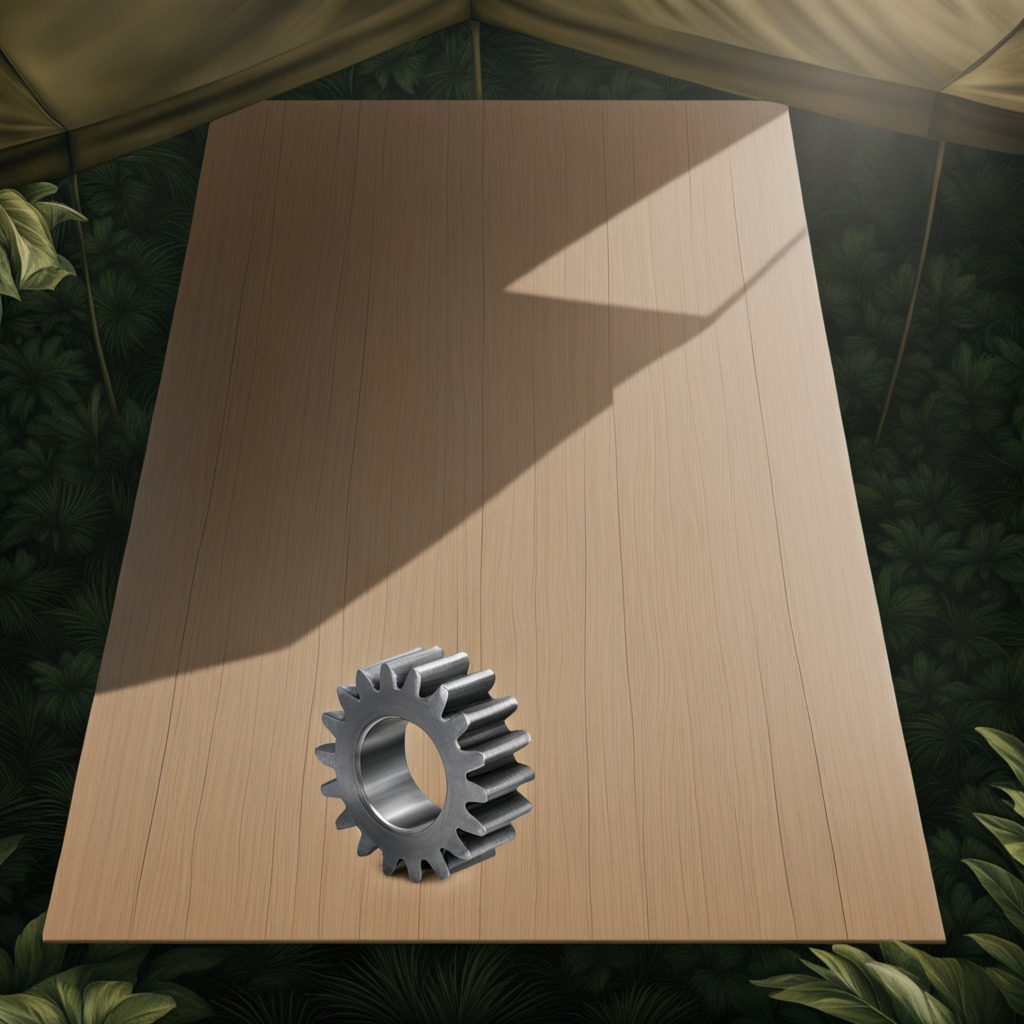
A steel gear with teeth is lying on a wooden table inside a jungle field workshop tent.